RGB frame:
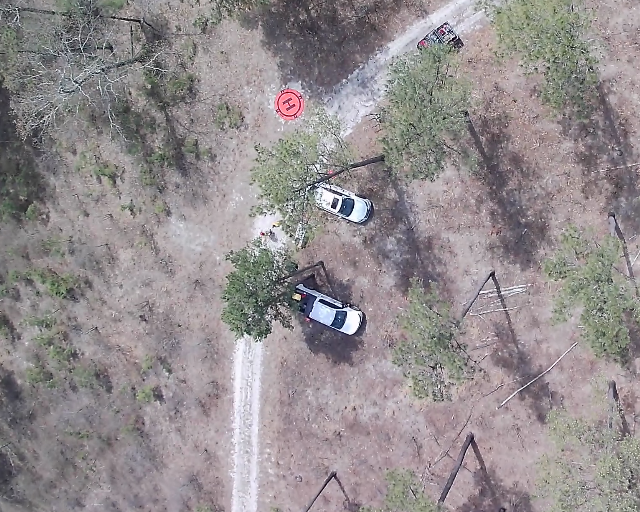
Thermal frame:
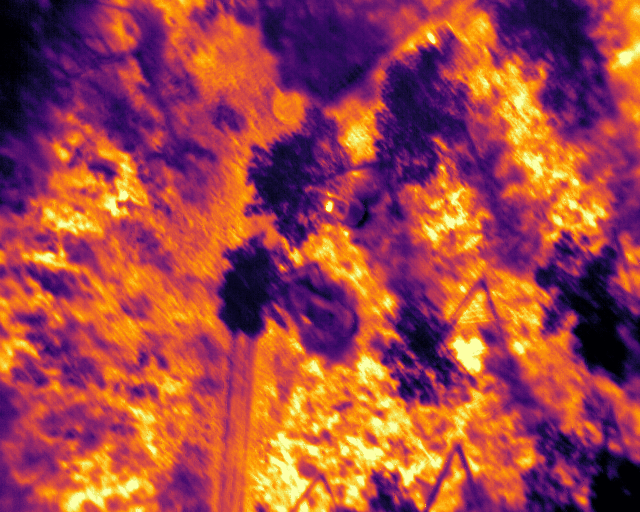
Captured: 2026-02-26 02:27:17
Pixels at or above 80 °C: 0 (fraction of frame: 0)